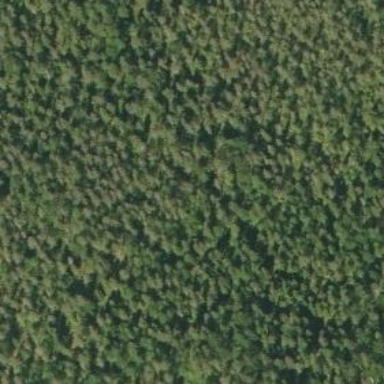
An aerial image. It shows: Woodland consisting mainly of needle-leaved trees.